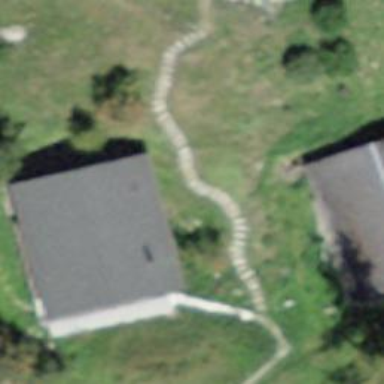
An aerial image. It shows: Path.